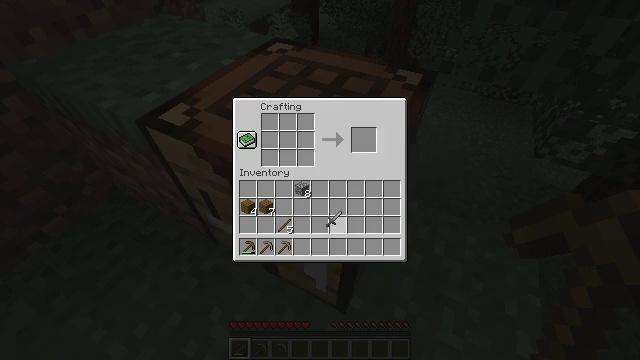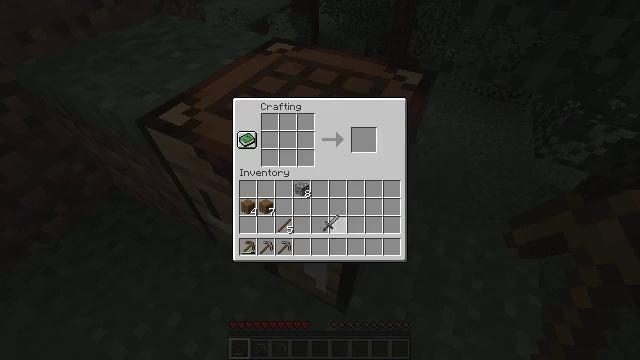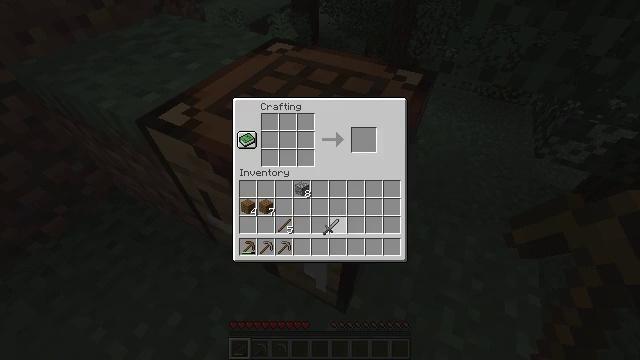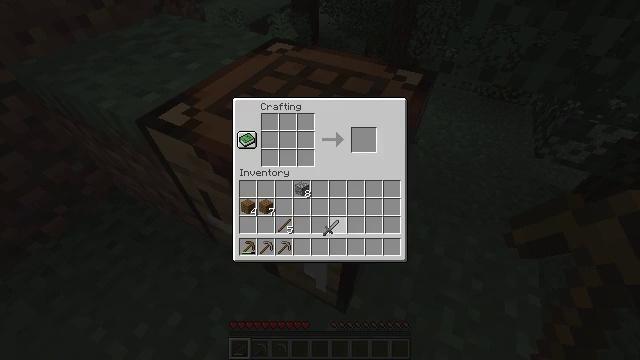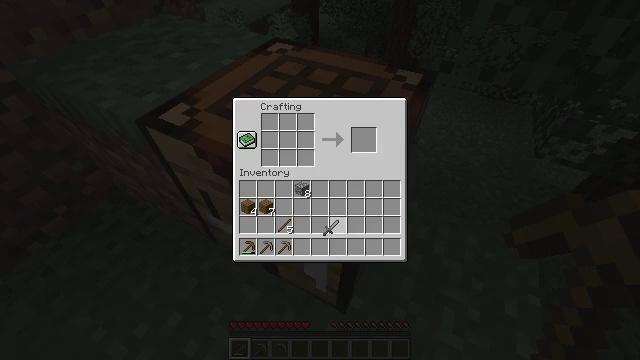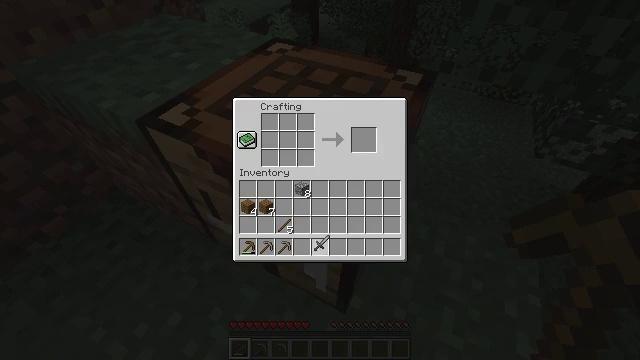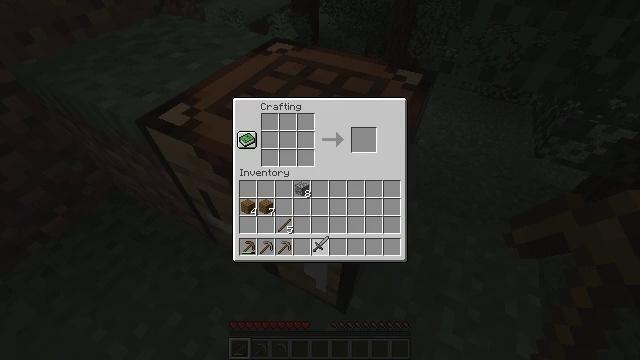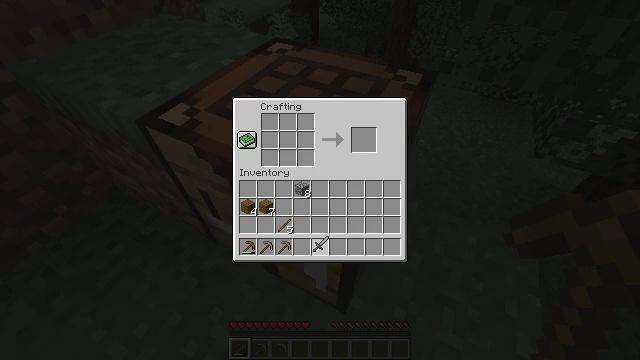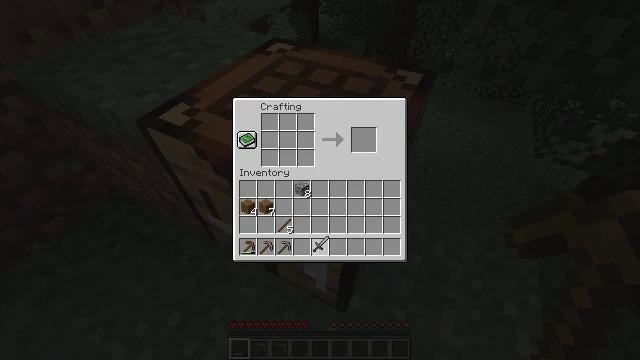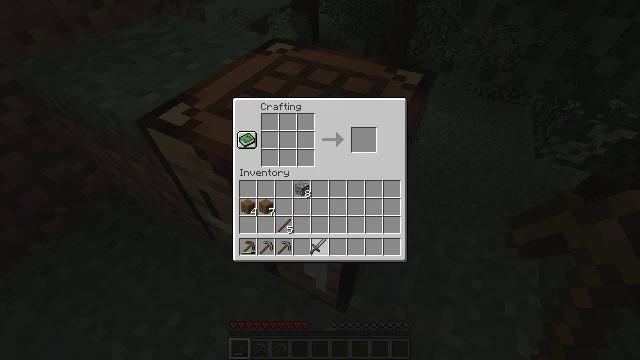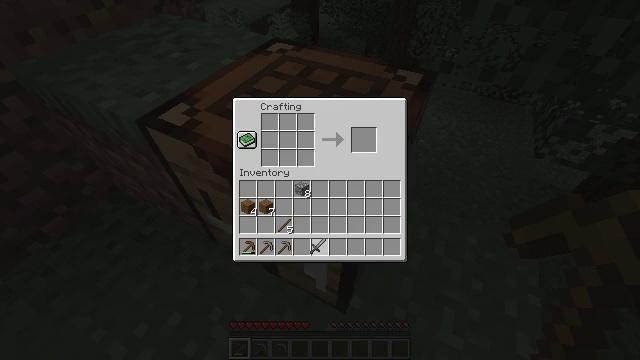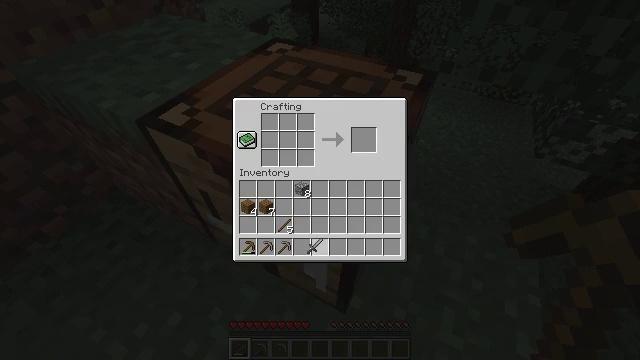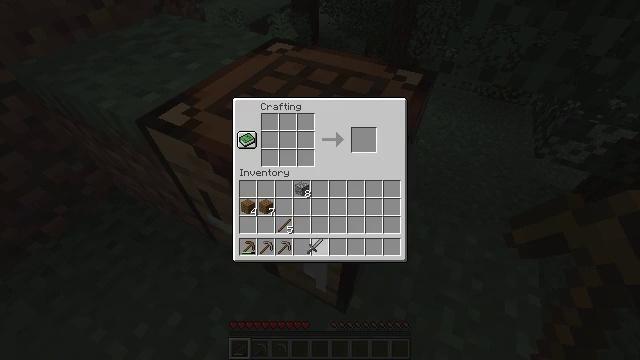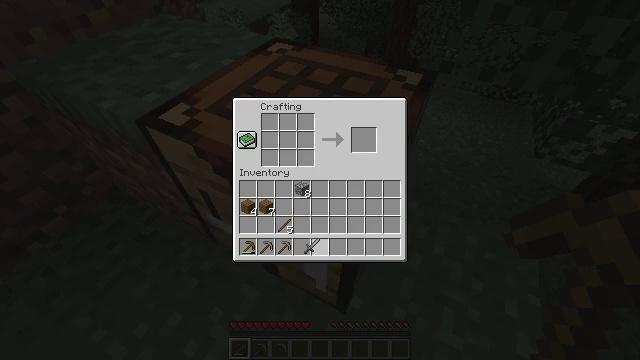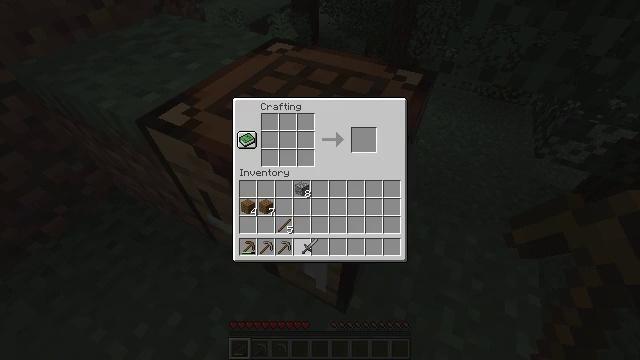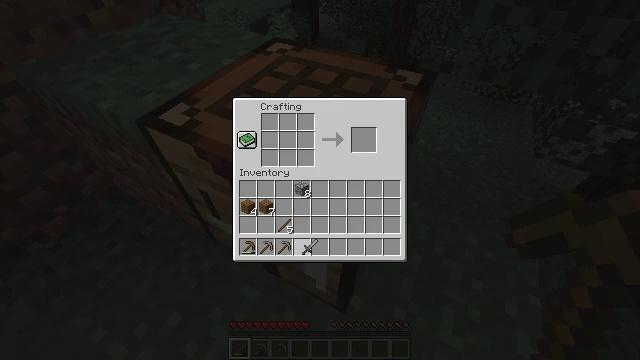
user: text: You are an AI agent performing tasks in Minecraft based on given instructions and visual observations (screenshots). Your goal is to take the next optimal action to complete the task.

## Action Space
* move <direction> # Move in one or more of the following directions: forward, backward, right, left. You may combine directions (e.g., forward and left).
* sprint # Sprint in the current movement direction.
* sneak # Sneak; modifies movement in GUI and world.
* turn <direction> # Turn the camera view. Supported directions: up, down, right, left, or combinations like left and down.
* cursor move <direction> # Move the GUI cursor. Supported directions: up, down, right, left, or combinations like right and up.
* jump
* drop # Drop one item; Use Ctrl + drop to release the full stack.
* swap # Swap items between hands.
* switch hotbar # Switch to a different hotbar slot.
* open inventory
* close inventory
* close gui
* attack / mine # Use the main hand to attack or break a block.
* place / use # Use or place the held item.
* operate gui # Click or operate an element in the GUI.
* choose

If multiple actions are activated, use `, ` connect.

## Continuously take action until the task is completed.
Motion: motion action
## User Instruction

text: Left click on the crafting table
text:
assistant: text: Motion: open gui
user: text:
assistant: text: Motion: no_op
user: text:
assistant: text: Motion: no_op
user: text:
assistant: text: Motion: no_op
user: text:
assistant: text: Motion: cursor move left and down
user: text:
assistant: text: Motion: no_op
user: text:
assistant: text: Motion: no_op
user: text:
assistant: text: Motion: no_op
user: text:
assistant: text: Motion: no_op
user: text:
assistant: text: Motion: no_op
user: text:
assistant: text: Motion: no_op
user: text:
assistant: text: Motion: no_op
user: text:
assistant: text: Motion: no_op
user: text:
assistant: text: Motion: no_op
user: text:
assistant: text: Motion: no_op
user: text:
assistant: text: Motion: no_op
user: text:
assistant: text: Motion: no_op
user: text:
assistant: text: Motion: operate gui
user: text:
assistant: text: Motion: operate gui
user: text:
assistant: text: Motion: operate gui
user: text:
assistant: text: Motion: no_op
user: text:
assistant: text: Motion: no_op
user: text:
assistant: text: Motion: no_op
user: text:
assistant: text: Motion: no_op
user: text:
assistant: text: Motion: no_op
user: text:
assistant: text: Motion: no_op
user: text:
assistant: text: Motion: no_op
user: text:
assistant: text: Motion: no_op
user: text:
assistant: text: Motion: close gui
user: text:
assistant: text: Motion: open inventory